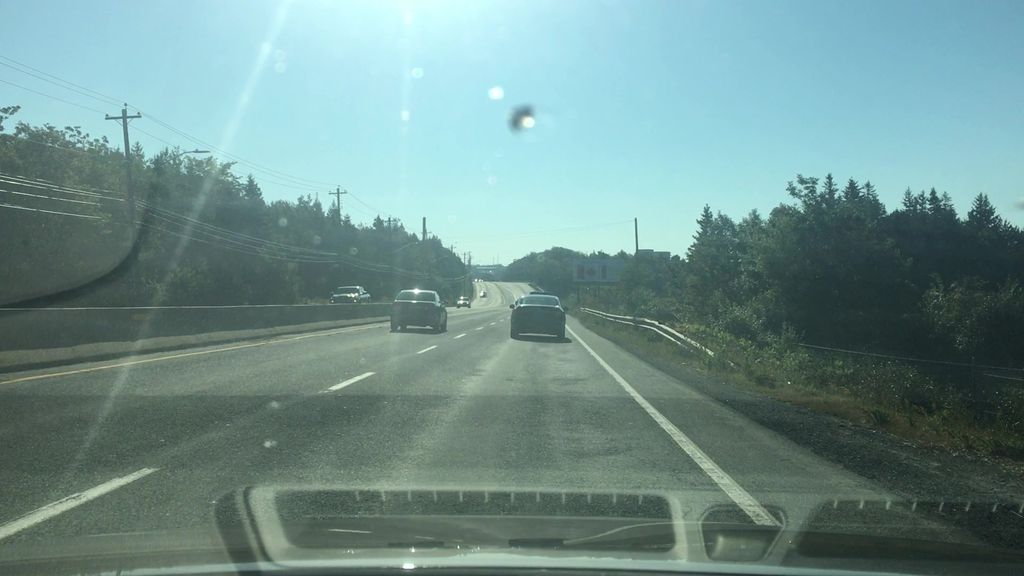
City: halifax